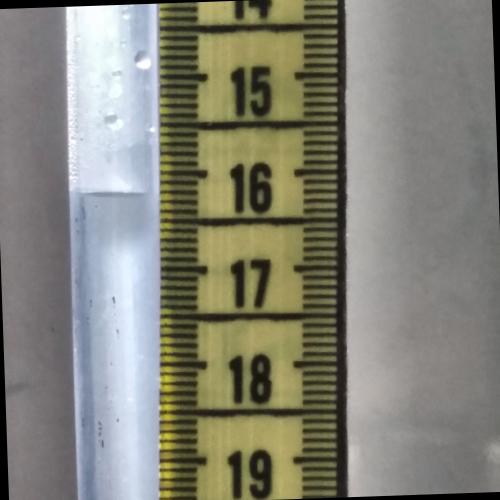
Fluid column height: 16.2 cm